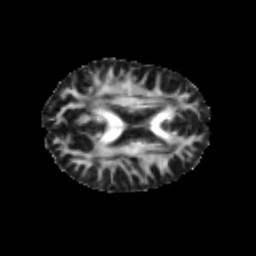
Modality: FA
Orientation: axial
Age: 23
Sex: male
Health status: healthy